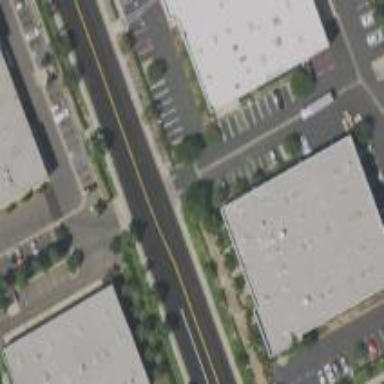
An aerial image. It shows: Commercial building.